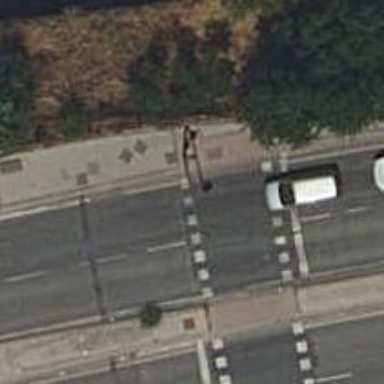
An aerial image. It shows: Zebra crossing with traffic signals. The crossing is marked by traffic lights.